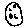
Label: moon